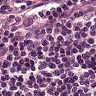
Metastatic tissue present: no